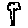
Label: tree